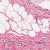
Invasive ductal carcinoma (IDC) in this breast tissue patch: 0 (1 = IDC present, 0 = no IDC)